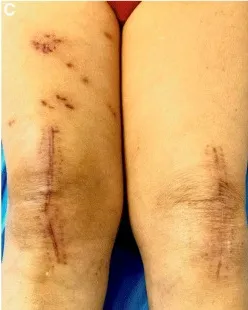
X-ray and macroscopic imaging of the patient. (C) Macroscopic image of the lesion after treatment.
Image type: medical_photograph (skin_photograph)